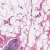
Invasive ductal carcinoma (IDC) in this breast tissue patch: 0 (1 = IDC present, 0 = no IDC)